Current action and preconditions to check: path_clear

Your task: For each precondition in the list above, predict whether it will hold at this action.

Consider the current scene as observed from the mobile robot's camera, and analyze the predicted future states of all dynamic agents (e.g., people, animals, vehicles, or any moving entities) within the NEXT SECOND.

IMPORTANT: Only answer "very likely" if you are absolutely certain—based on strong, clear evidence—that a dynamic agent will violate the precondition in the predicted future state. Do NOT answer "very likely" for unlikely, ambiguous, or low-probability risks.

Ask yourself for each precondition: Is there a high probability, with clear and convincing evidence, that the predicted future states of any dynamic agent will interfere with the predicted future state of the currently executing action within the NEXT SECOND, causing that precondition to fail?

Assess the risk level based on these predictions. Use "likely" or "very likely" if motions create a clear risk of interference.

Use "neutral" or "improbable" if agents are nearby but their predicted paths are clearly diverging or non-conflicting.

Failure Risk Categories: "very improbable", "improbable", "neutral", "likely", "very likely"

Answer Format: Output ONLY the probability_of_failure value from these categories: "very improbable", "improbable", "neutral", "likely", "very likely"

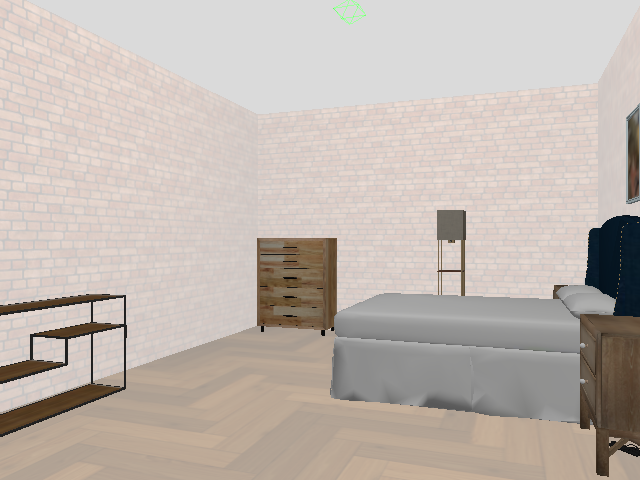

Answer: very improbable